Field crop: maize
Growth stage: 1
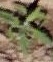
Species: atriplex